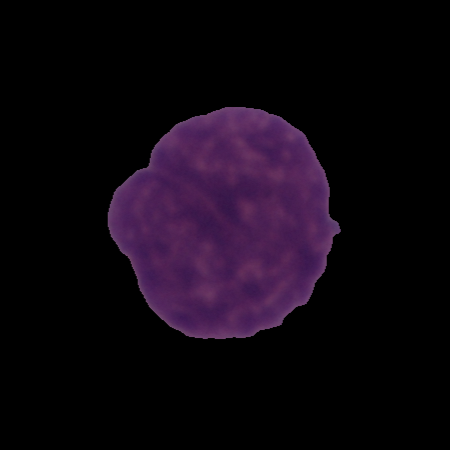
Label: healthy